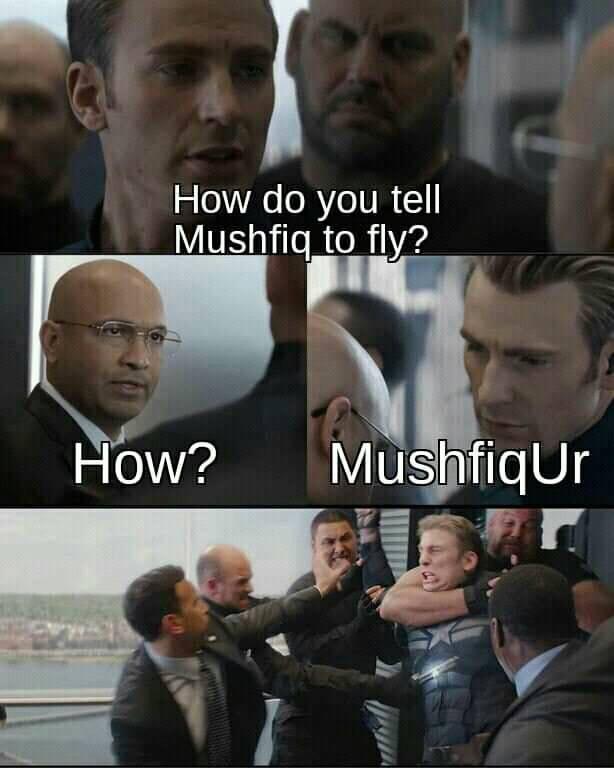
Caption: How do you tell Mushfiq to fly?   How?   MushfiqUr
Label: non-hate